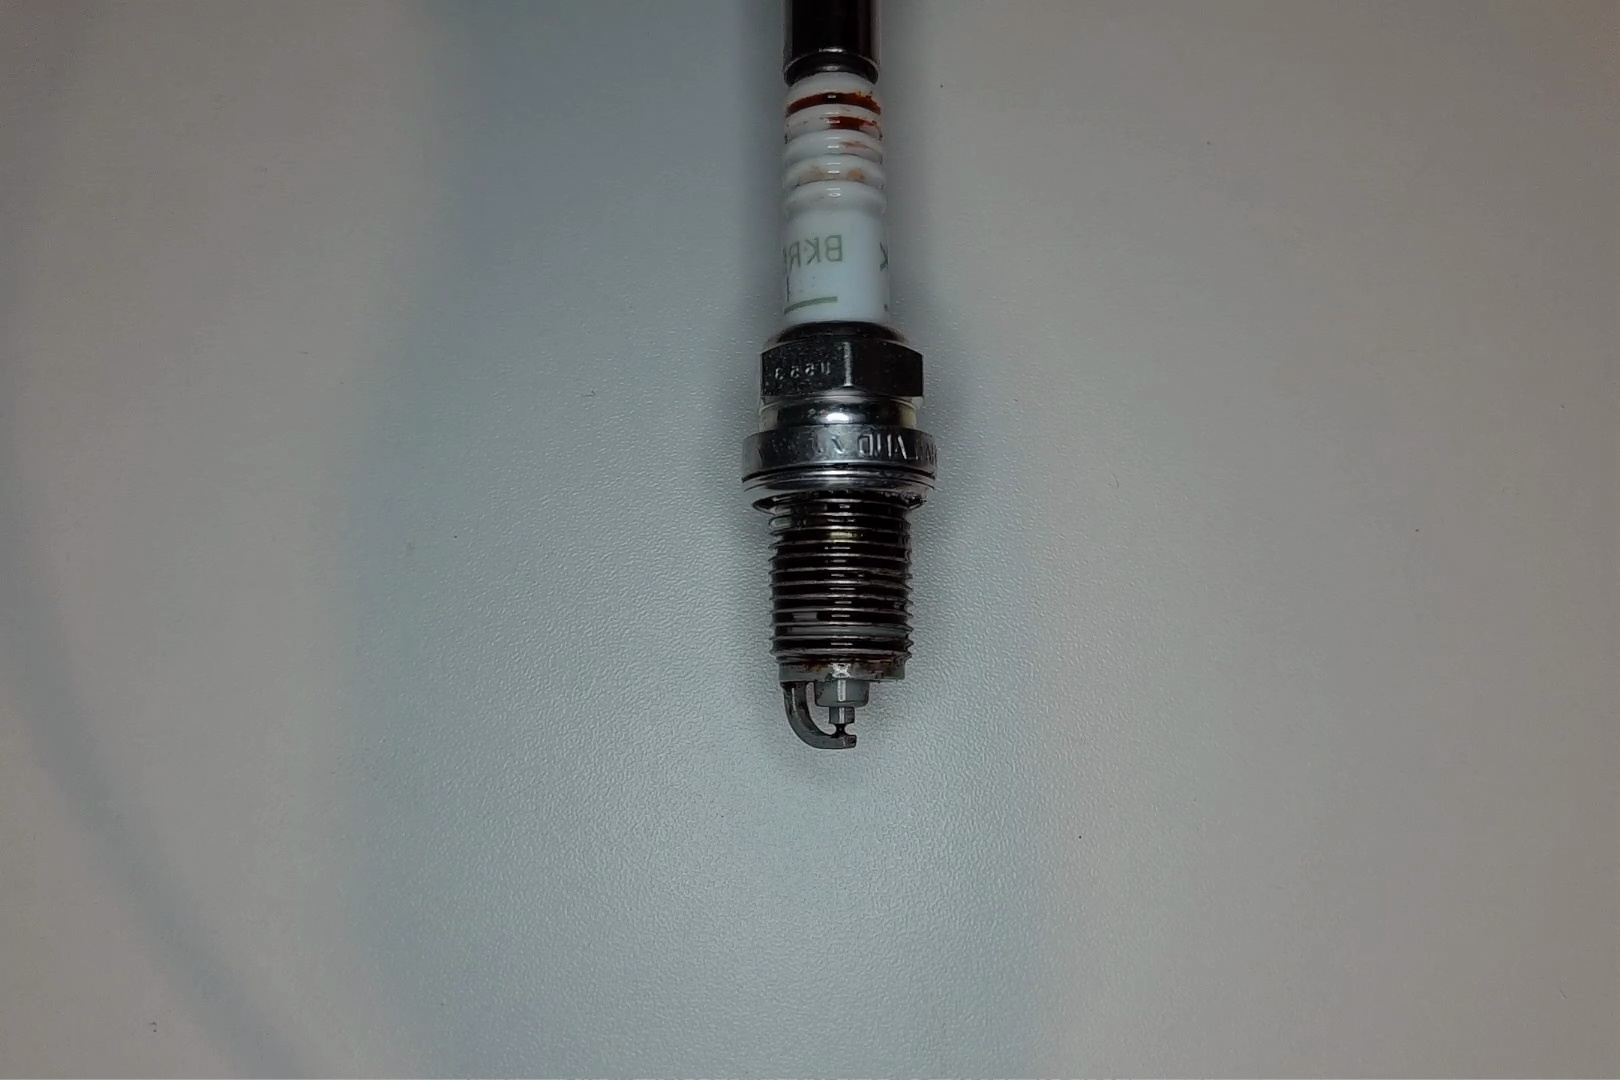
Label: anomaly